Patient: sex M, age 67
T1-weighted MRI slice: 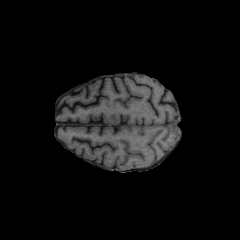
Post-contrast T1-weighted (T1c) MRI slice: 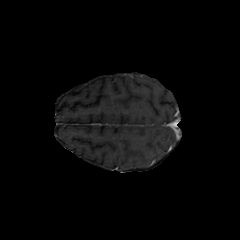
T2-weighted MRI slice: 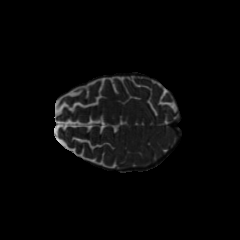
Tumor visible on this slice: no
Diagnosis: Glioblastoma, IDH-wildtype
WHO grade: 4